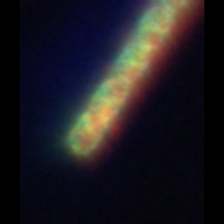
Taxon: Lauderia_Hemiaulus
Group: Diatoms